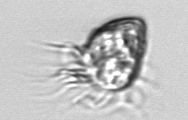
Label: Strombidium_morphotype1